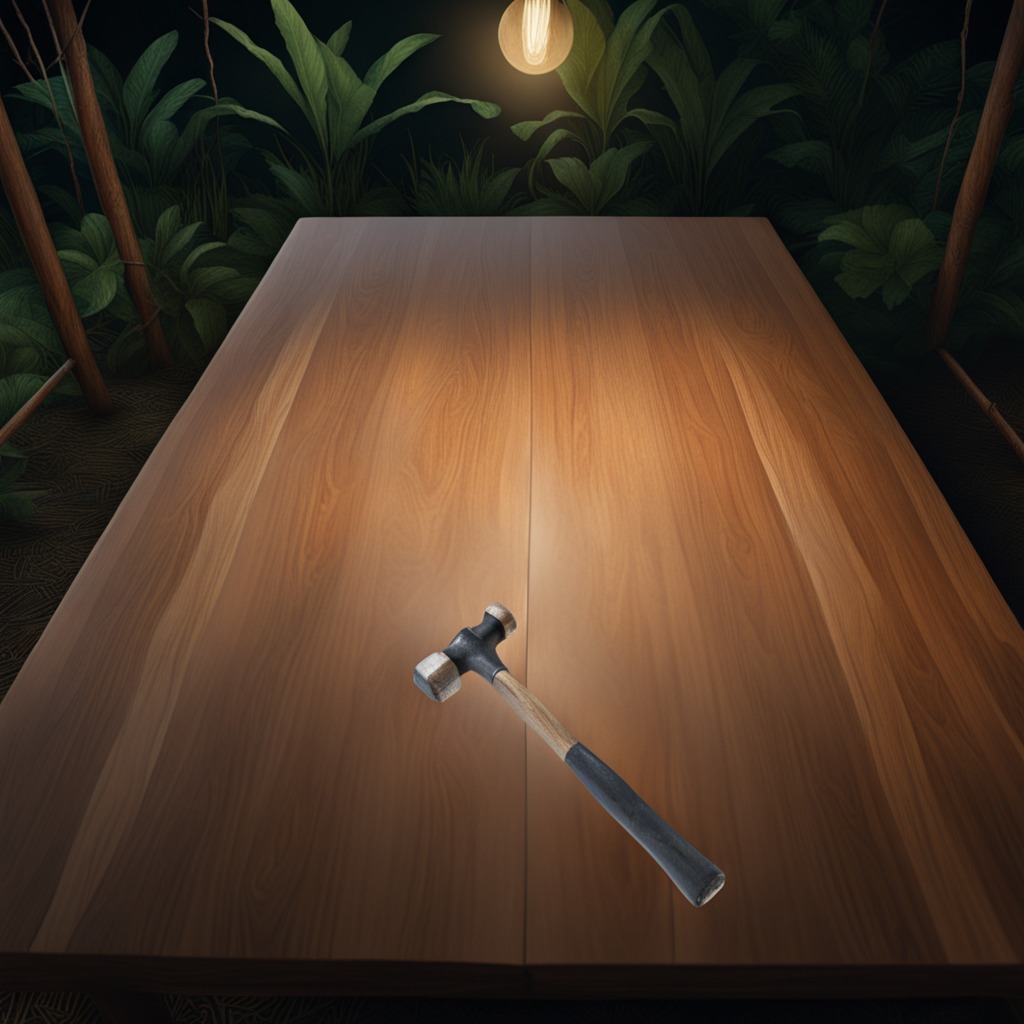
A hammer is lying on the wooden table.